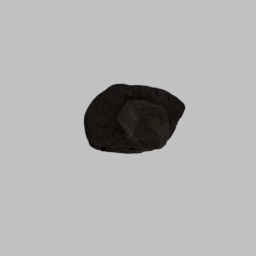
Label: nature